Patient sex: M
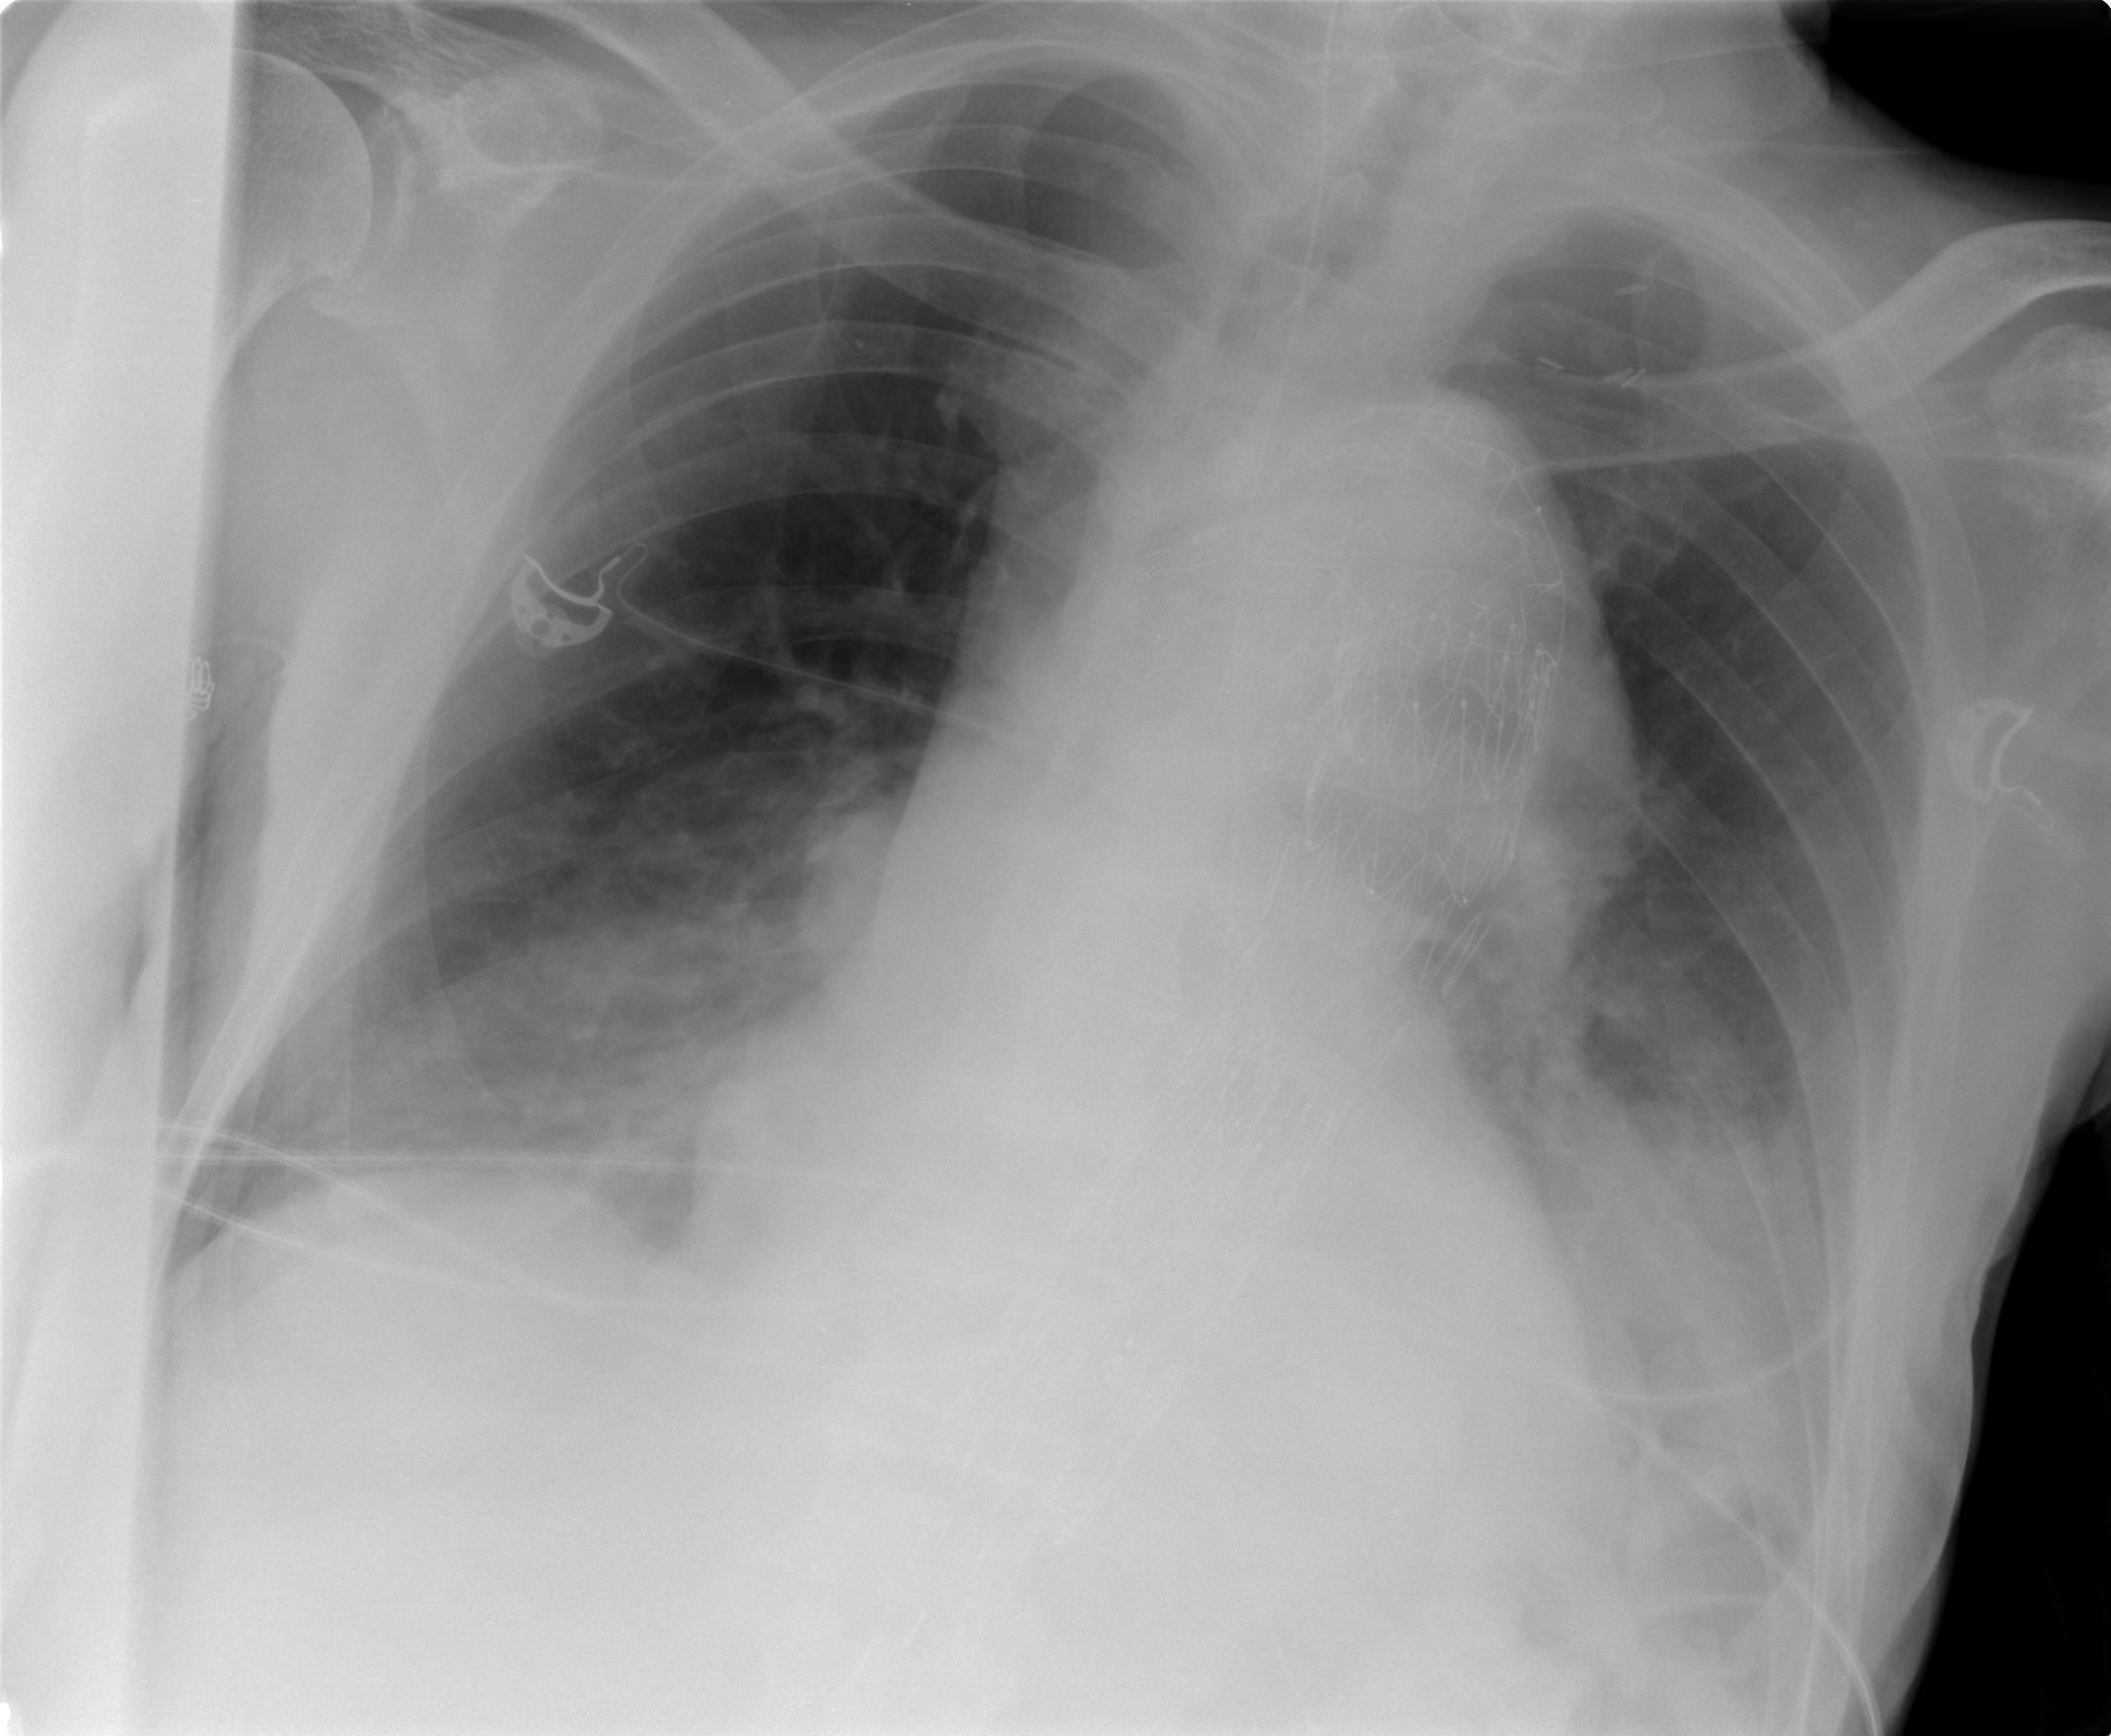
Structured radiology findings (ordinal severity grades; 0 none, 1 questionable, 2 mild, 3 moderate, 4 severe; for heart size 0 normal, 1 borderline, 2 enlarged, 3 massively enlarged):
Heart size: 0
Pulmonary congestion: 0
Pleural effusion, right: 0
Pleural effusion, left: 2
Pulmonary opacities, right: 3
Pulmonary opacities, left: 3
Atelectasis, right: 2
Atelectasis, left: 2